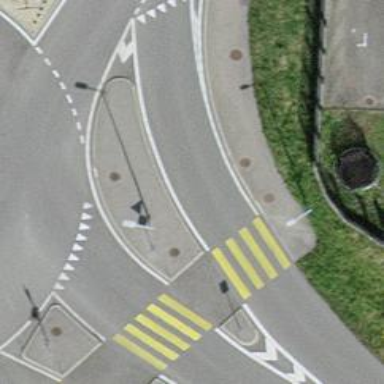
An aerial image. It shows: Marked crossing on the road.